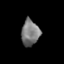
Tissue: skin
Cell type: T cells
Senescence score: 0.7378
Nuclear area (px): 463
Mean DAPI intensity: 121.464